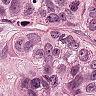
Metastatic tissue present: yes